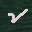
Label: 2